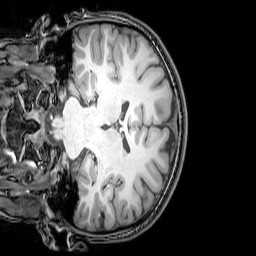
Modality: T1w
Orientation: coronal
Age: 20
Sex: female
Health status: healthy
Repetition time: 0.081 s
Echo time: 0.037 s